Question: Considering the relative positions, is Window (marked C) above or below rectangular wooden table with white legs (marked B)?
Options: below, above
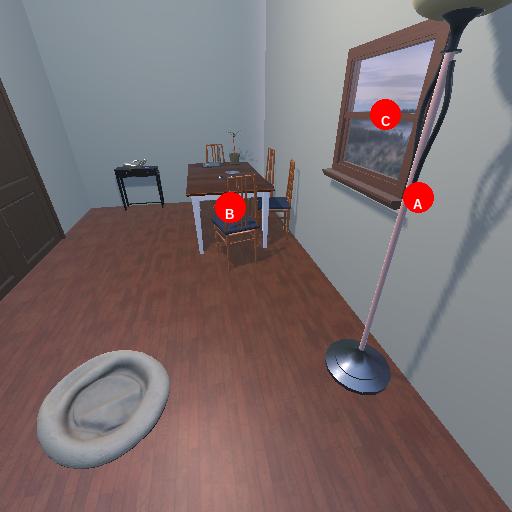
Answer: below